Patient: sex F, age 35
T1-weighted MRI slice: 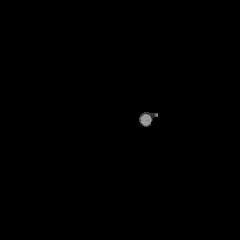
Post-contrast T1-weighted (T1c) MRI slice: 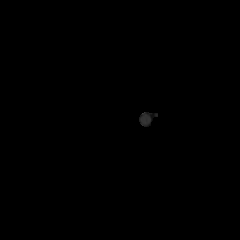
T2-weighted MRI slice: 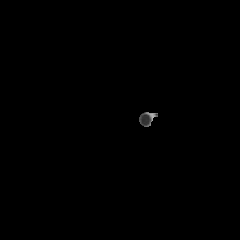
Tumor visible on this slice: no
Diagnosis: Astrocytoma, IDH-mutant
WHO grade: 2